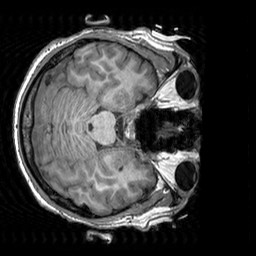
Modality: T1w
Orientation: axial
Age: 20
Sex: male
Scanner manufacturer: siemens
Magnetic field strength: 3 T
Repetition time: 2.3 s
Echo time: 0.00303 s